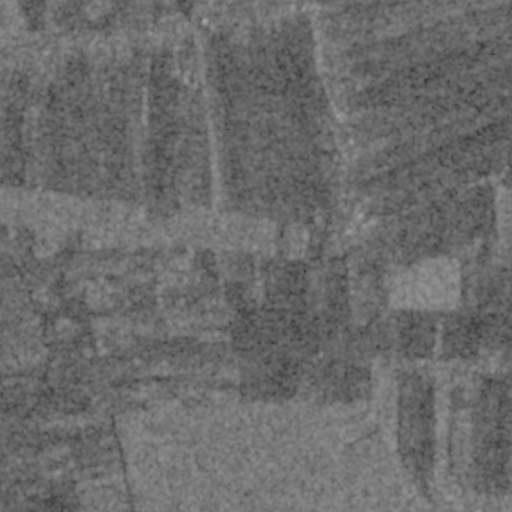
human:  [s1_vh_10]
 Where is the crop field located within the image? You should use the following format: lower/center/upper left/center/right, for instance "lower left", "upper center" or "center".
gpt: The crop field is located in the lower left of the image.
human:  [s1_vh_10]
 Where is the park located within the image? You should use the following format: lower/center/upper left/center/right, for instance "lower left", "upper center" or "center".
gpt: The park is located in the upper left of the image.
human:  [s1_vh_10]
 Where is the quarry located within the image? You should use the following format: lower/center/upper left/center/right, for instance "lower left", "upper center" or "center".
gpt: The quarry is located in the upper center of the image.
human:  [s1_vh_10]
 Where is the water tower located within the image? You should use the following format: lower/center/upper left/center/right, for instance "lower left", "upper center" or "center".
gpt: The water tower is located in the upper center of the image.
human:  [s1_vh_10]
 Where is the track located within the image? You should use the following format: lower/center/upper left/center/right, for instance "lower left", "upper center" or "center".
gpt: There is no track in the image.

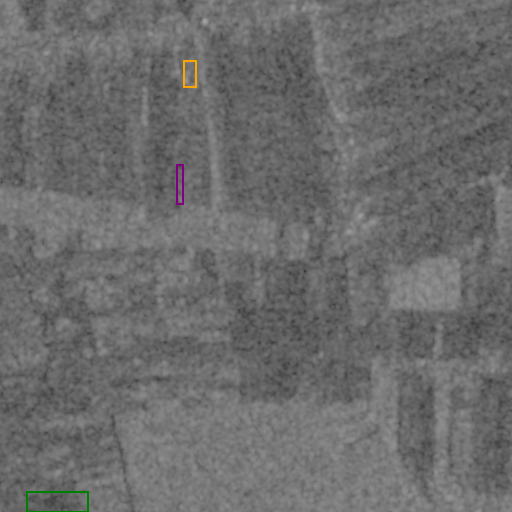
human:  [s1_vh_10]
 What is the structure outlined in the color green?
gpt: The structure outlined in green is a crop field.
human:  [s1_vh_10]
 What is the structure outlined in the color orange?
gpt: The structure outlined in orange is a park.
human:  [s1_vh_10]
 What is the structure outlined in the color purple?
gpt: The structure outlined in purple is a quarry.
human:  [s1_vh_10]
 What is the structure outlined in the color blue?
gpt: There is no blue outline.